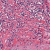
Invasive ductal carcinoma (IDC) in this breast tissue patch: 1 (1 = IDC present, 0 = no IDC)